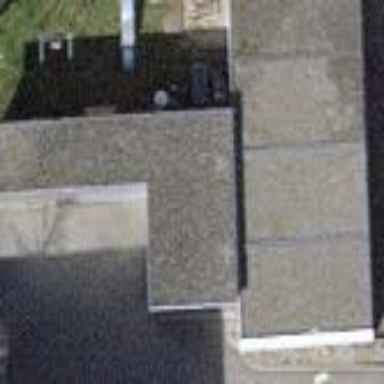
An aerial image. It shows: Group of garages.